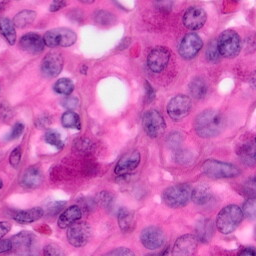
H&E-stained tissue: Pancreatic